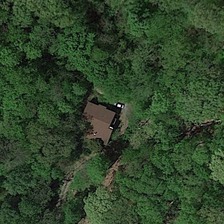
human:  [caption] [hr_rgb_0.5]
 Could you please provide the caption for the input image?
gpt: many green trees are around a brown building .

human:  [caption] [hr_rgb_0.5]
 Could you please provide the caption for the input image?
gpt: many green trees are around a brown building .

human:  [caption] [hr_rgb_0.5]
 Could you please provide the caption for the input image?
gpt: many green trees are around a brown building .

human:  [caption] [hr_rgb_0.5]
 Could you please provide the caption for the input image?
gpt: many green trees are around a brown building .

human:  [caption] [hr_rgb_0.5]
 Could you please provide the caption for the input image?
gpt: many green trees are around a brown building .